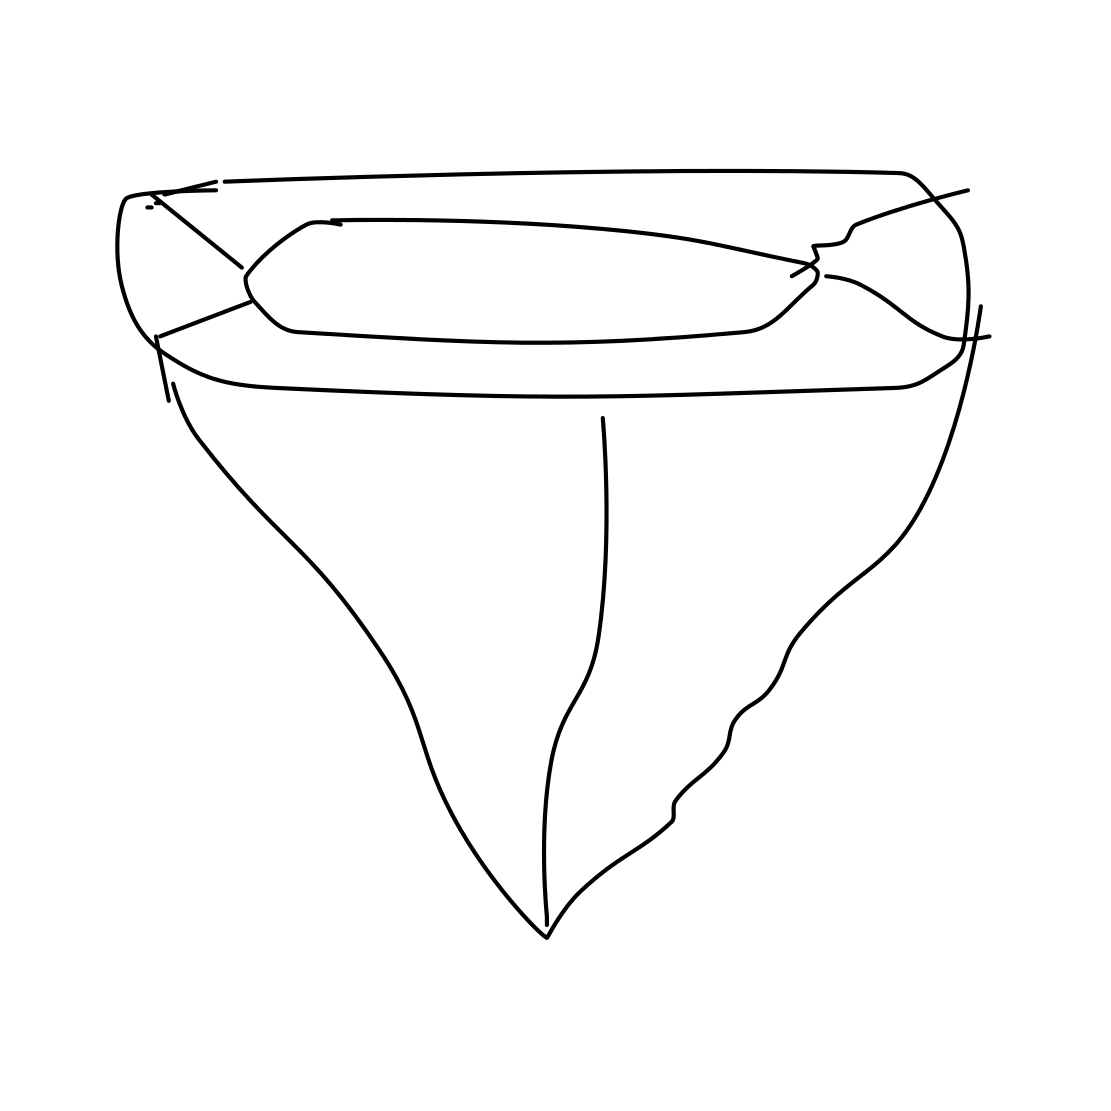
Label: diamond